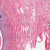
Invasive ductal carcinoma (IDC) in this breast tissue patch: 0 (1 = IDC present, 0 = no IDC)